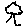
Label: tree